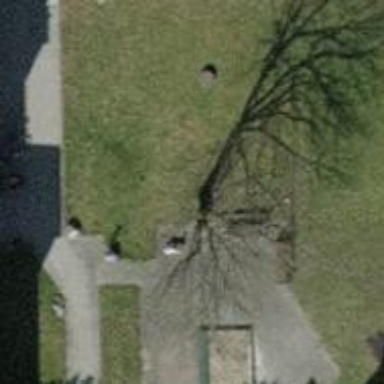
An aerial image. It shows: Brown bench.